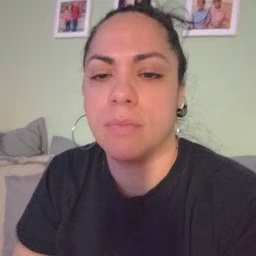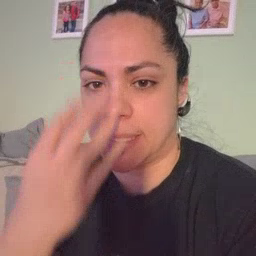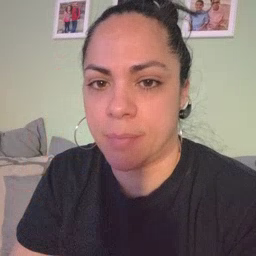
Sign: sleep